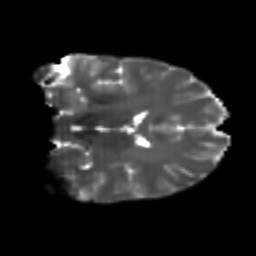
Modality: T2w
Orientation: coronal
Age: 21
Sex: male
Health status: healthy
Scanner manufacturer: philips
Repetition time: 7.387 s
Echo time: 0.08599 s